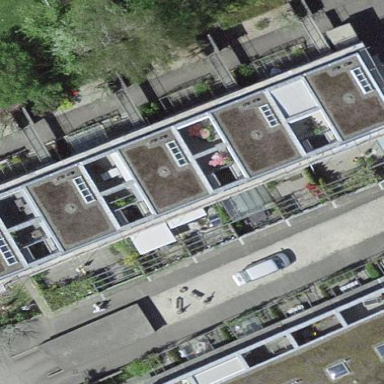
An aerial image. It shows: Flat-roofed apartment building.